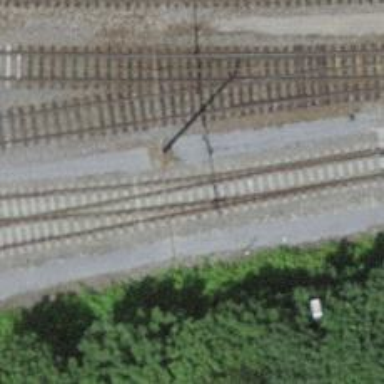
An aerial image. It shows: Rail yard with one track. The electrified railway uses contact line with voltage levels of 3000 and 15000.